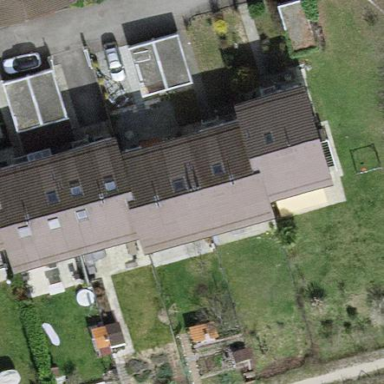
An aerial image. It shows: Garden surrounded by fence.